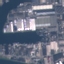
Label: Industrial